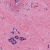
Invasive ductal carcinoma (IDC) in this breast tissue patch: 0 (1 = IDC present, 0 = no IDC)